Field crop: maize
Growth stage: 2
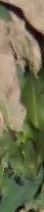
Species: maize